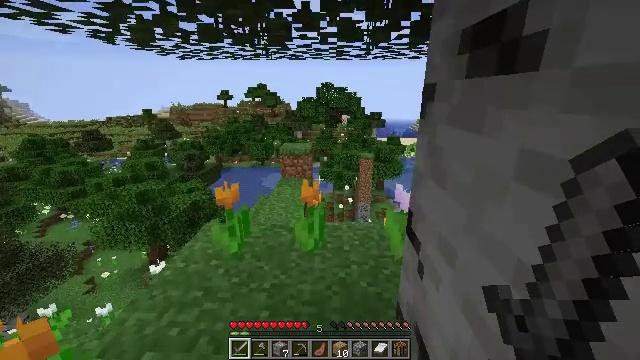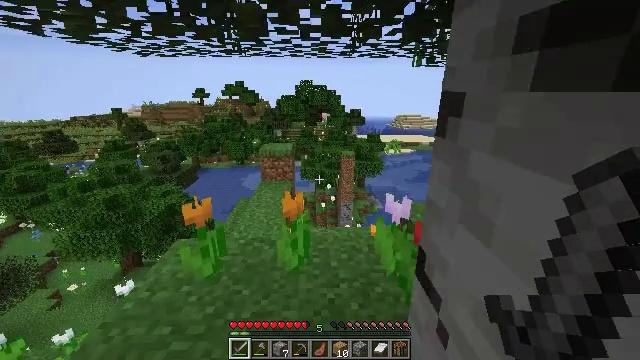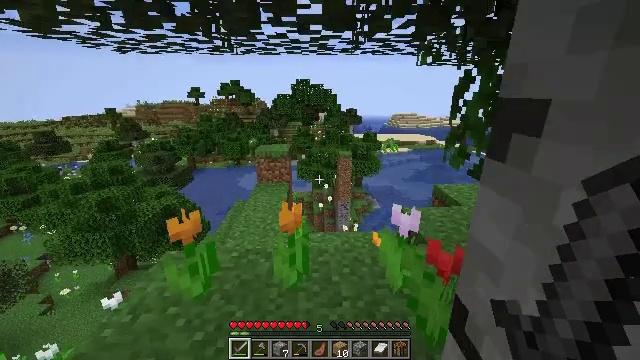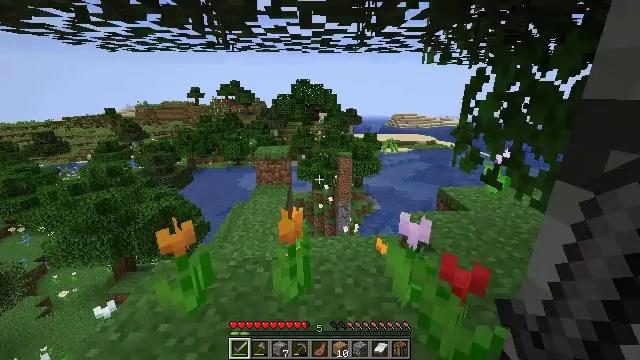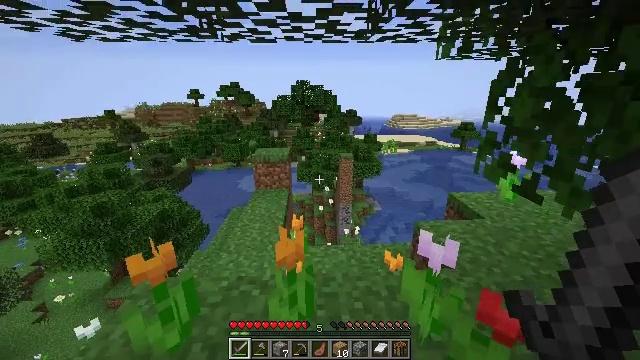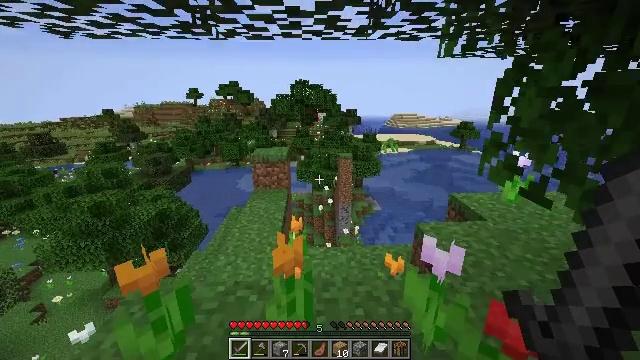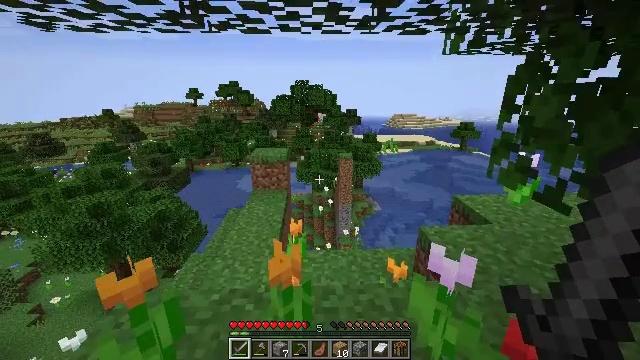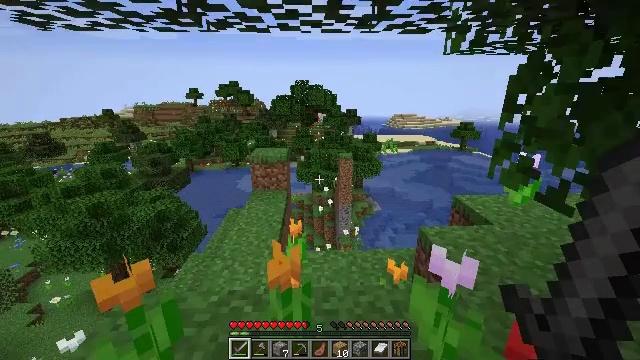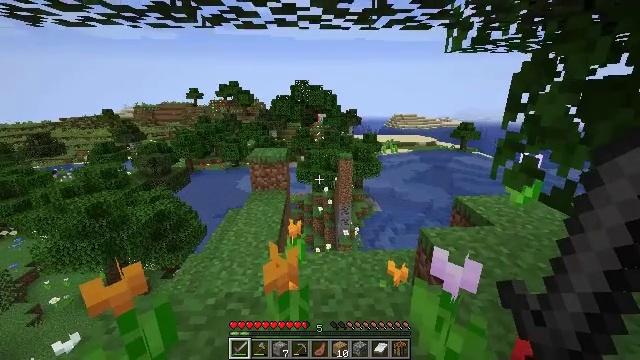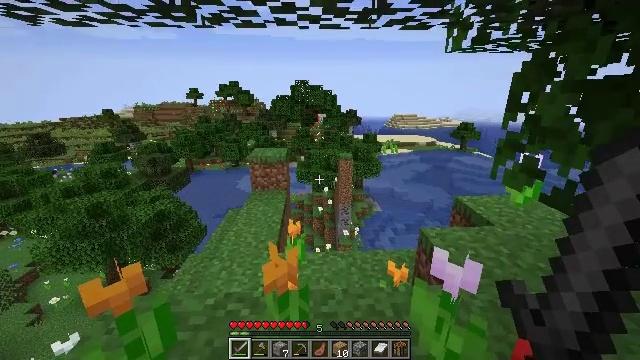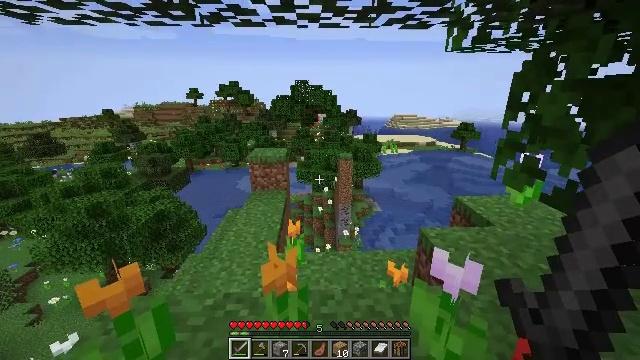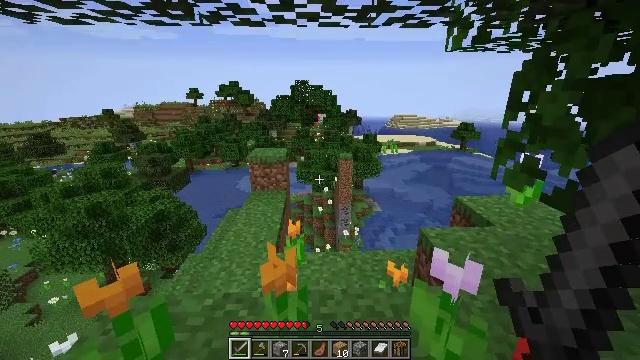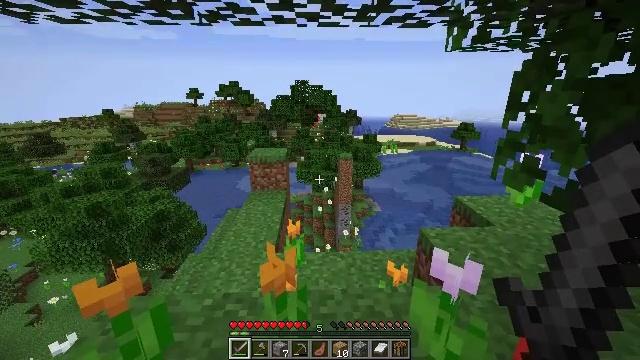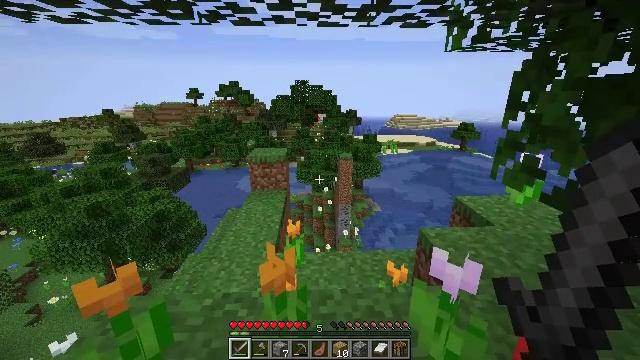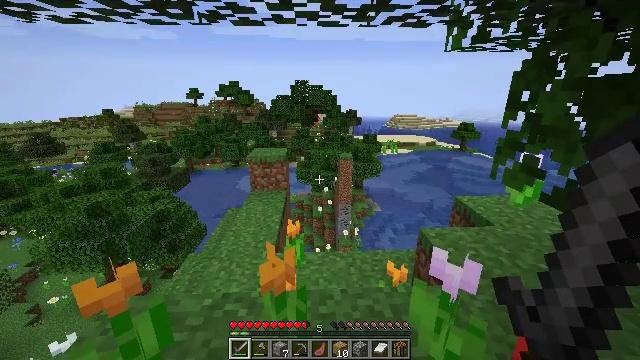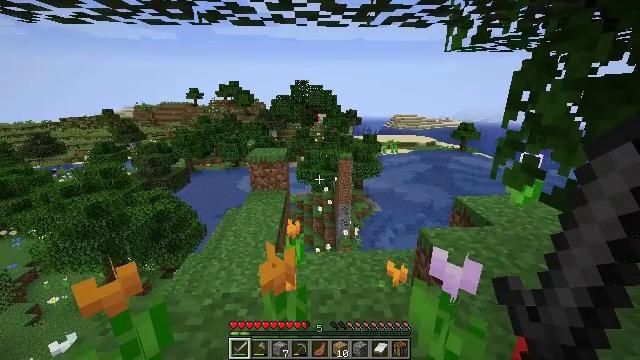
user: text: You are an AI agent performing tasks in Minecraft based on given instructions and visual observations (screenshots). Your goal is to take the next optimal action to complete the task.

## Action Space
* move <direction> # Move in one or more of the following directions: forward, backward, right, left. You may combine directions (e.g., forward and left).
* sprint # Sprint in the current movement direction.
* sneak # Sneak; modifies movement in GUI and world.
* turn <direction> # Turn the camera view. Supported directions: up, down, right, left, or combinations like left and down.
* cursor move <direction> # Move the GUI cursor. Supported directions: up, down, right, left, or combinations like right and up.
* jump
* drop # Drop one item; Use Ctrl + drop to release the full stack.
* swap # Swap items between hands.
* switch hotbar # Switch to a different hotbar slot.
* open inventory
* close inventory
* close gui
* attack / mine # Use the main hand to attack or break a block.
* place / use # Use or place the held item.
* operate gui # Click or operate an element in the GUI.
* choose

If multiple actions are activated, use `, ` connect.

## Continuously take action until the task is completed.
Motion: motion action
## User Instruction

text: Mine the rose bush in the garden.
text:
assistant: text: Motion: move forward, turn right
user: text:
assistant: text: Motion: move forward
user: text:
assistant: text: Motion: move forward
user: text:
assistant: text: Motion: move forward
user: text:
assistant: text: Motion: no_op
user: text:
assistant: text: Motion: no_op
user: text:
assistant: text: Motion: no_op
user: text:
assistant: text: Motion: no_op
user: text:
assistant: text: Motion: no_op
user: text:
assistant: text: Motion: no_op
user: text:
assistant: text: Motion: no_op
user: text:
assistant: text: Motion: no_op
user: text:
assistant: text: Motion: no_op
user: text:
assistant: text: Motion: no_op
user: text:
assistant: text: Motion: no_op
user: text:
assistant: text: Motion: no_op
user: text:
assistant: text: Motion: no_op
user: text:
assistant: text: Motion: no_op
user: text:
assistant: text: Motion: no_op
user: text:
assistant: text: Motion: no_op
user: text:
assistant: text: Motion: no_op
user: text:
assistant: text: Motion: no_op
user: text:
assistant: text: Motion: no_op
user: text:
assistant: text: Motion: turn down
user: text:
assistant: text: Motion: turn down
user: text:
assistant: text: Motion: turn down
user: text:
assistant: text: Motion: turn down
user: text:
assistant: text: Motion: no_op
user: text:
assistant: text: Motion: no_op
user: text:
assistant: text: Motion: no_op